Question: I have two DataGirdViews. I want to select rows from right DataGridView and pass them to the left one.

The right one has 4 columns. In the left grid, I only defined one new column and I want to display this column only. This column is one of columns of the right one, say column[2].
I am stuck here, not sure how to pass the rows?
My incompleted code(maybe error, untested):
'''
private void btnAdd_Click(object sender, EventArgs e)
{
try
{
if (dgRight.CurrentRow != null)
{
DataRowView currentDataRowView = (DataRowView)dgRight.CurrentRow.DataBoundItem;
foreach (DataGridViewRow row in dgRight.Rows)
{
DataGridViewCheckBoxCell check = row.Cells[0] as DataGridViewCheckBoxCell;
if (check.Value != null)
{
if ((bool)check.Value)
{
//this row has a checkBox set to true (tick is added)
//add this row to dataTable ...
DataRow myRow = (row.DataBoundItem as DataRowView).Row;
DataRow dr = dt.NewRow();
if (!dt.Columns.Contains("ID"))
{
datatableRight.Columns.Add("ID", typeof(int));
datatableRight.Columns.Add("col1", typeof(string));
datatableRight.Columns.Add("col2", typeof(string));
datatableRight.Columns.Add("col3", typeof(string));
DataColumn[] keyColumns = new DataColumn[1];
keyColumns[0] = datatableRight.Columns["ID"];
datatableRight.PrimaryKey = keyColumns;
}
dr["ID"] = myRow["ID"];
dr["col1"] = myRow["col1"];
dr["col2"] = myRow["col2"];
dr["col3"] = myRow["col3"];
if (!datatableRight.Rows.Contains(dr[0]))
{
datatableRight.Rows.Add(dr);
}
}
}
}
dgLeft.DataSource = datatableRight;
datLeft = datatableRight.Copy();
}
}
catch (Exception ex)
{
MessageBox.Show(ex.Message);
}
}
'''
Thanks.
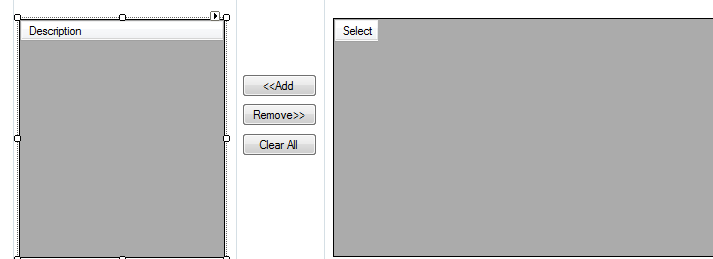
Answer: Simple use two dataTables with same schema to bind these grids, then Move the rows in DataTables.
Check this out <URL>.
<URL>